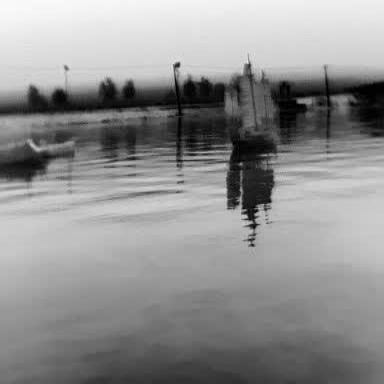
There is a sailboat in the infrared image.